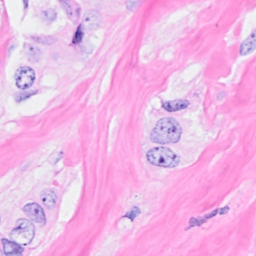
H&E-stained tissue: Breast